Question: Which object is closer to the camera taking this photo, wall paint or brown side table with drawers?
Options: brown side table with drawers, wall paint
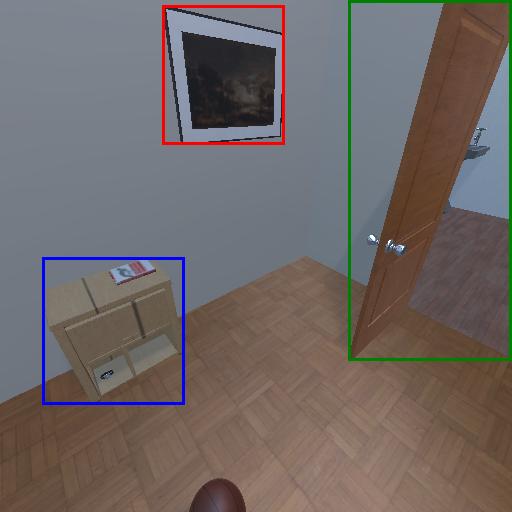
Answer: brown side table with drawers